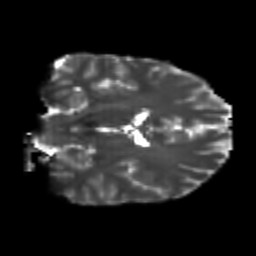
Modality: T2w
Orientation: coronal
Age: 22
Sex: male
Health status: healthy
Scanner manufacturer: philips
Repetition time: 7.385 s
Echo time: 0.08599 s